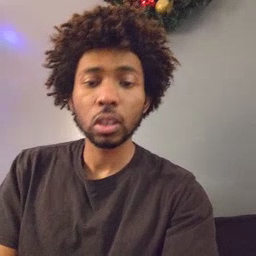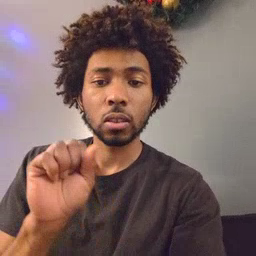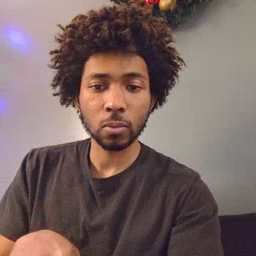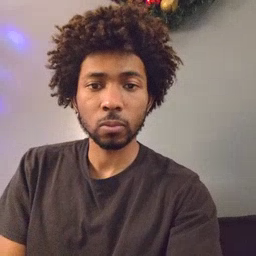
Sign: can